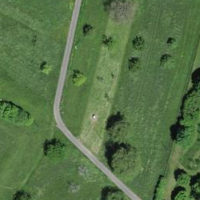
EUNIS habitat code: 40
Species observed at this site:
Filipendula ulmaria
Geum rivale